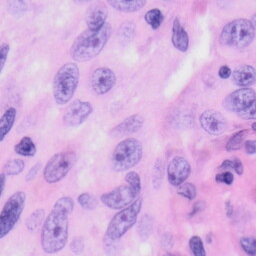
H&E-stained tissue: Skin